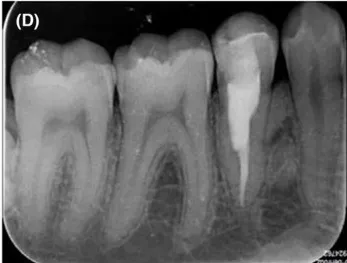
20-month follow-up.
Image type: radiology (x_ray)